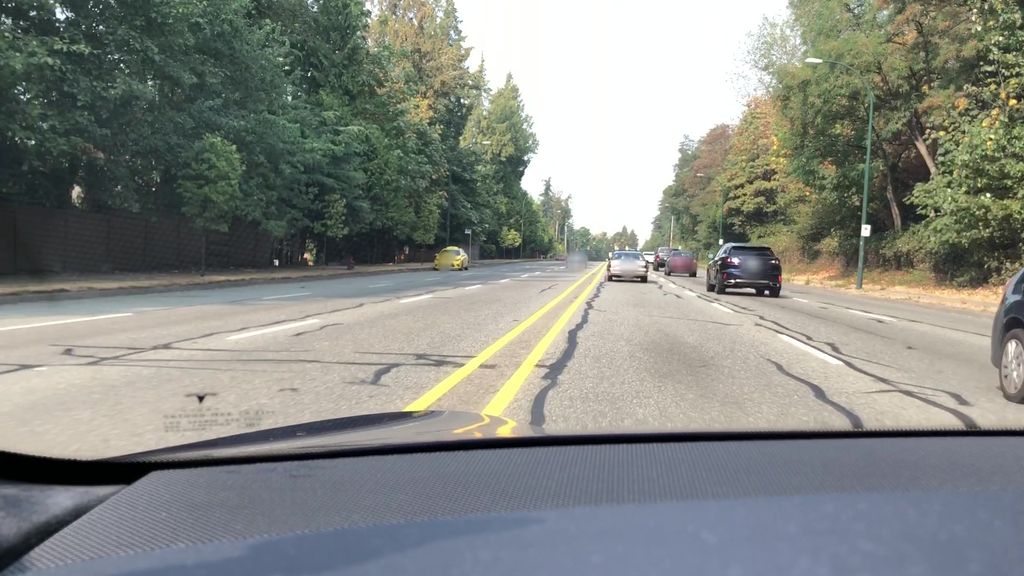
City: vancouver